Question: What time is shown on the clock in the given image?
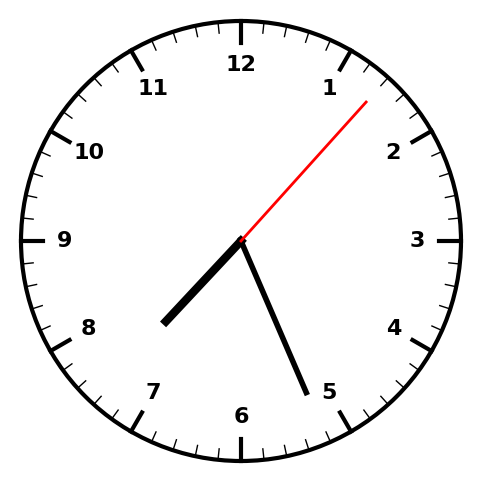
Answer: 07:26:07